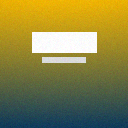
Screen state: on